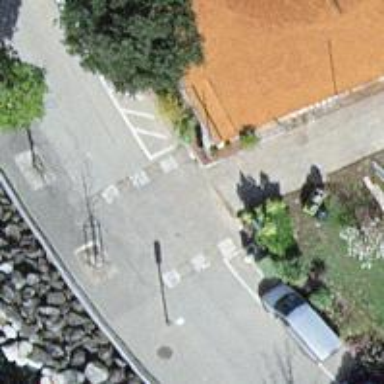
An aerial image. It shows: Bicycle parking area with stands available.